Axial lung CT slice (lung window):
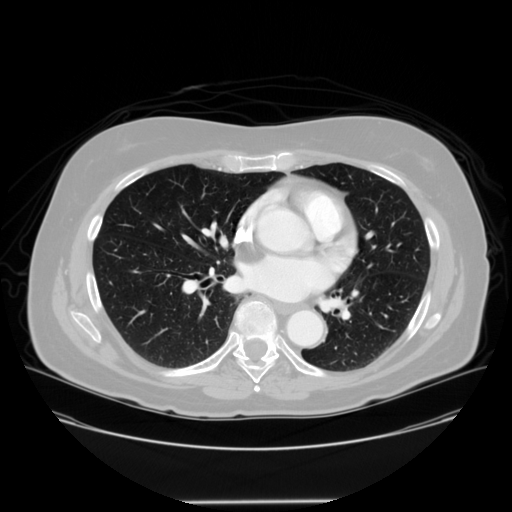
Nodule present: no